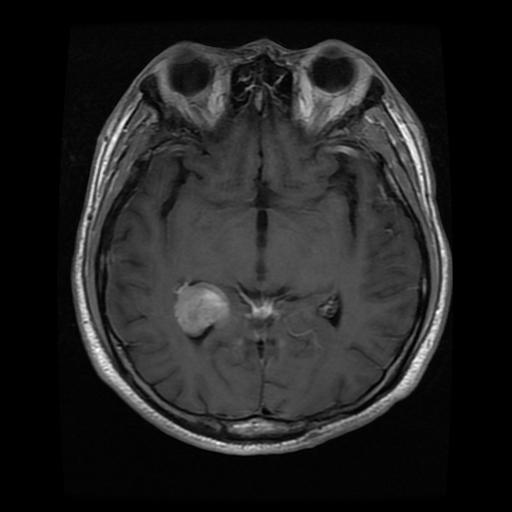
Label: meningioma